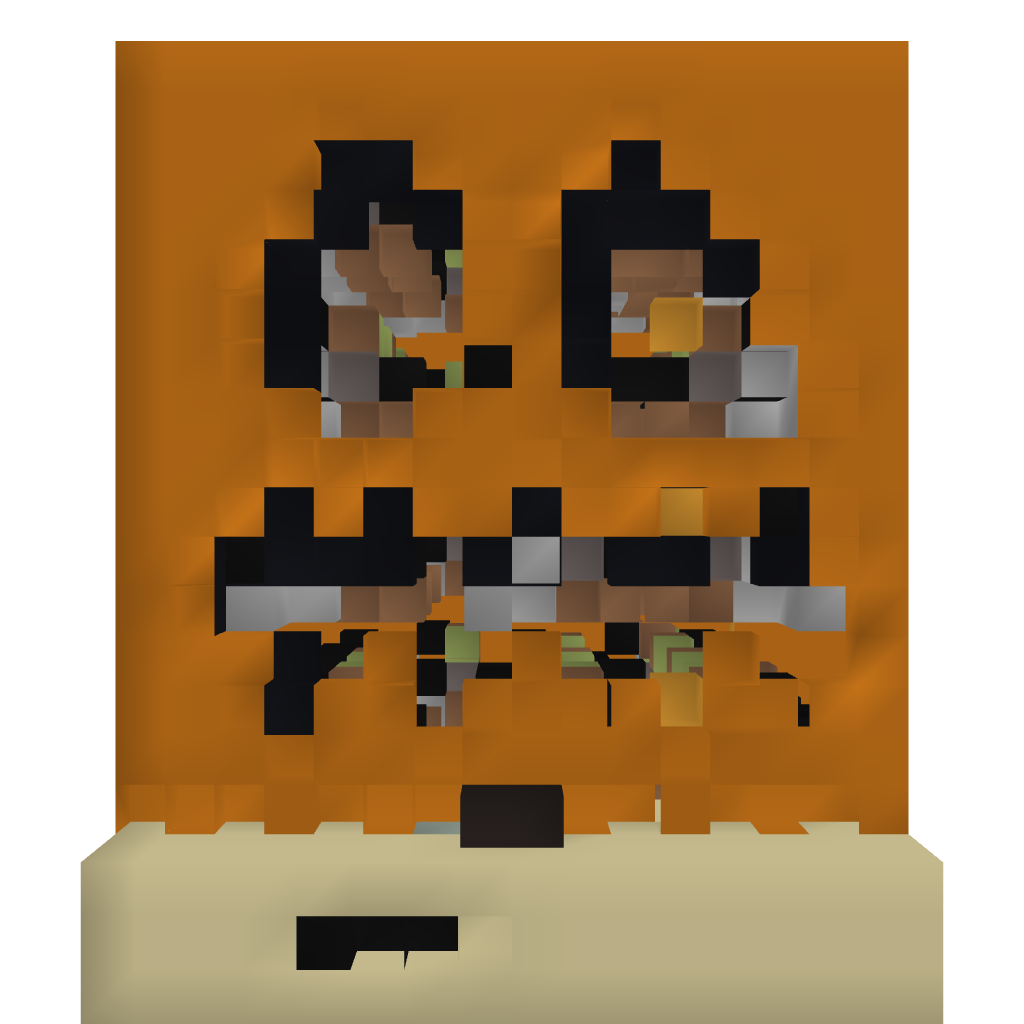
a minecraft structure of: Giant Pumpkin-Pumpkin Farm